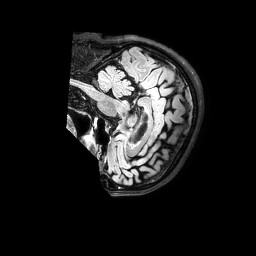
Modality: FLAIR
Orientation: sagittal
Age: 49
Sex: male
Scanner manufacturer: philips
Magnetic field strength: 3 T
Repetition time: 4.8 s
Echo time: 0.2795 s